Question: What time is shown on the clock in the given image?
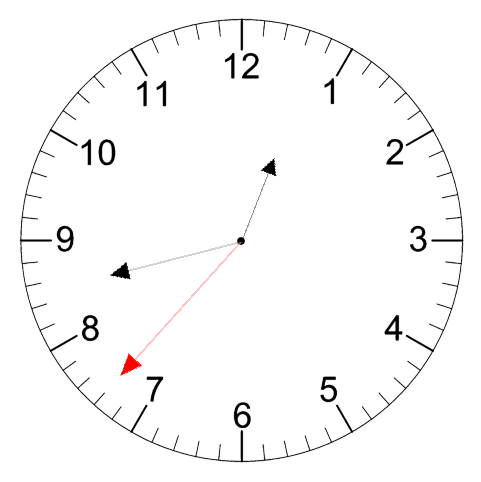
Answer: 12:42:37